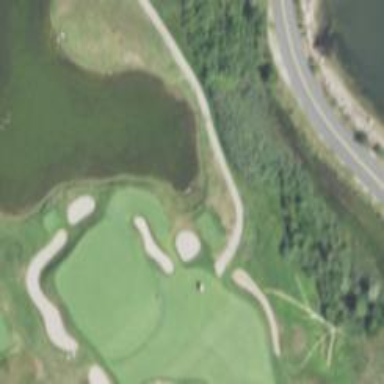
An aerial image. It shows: Pathway for golfing.